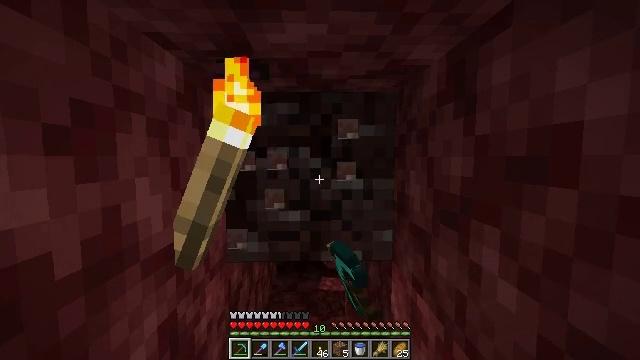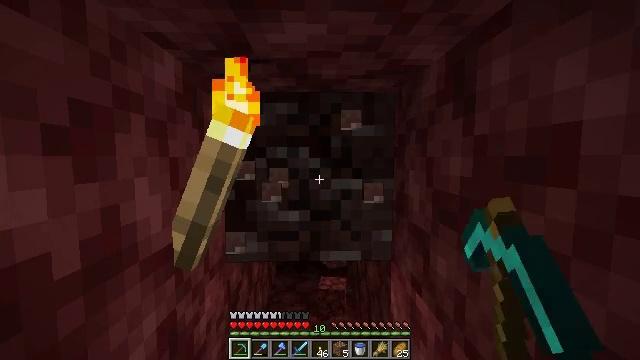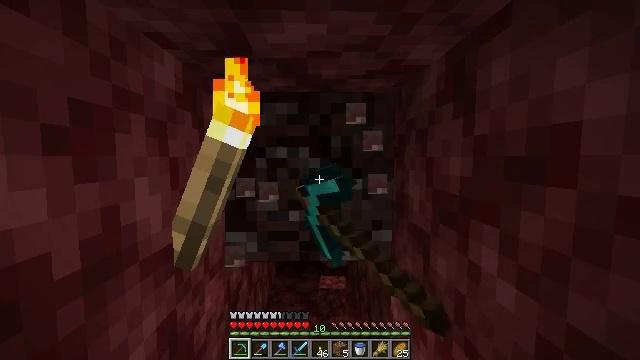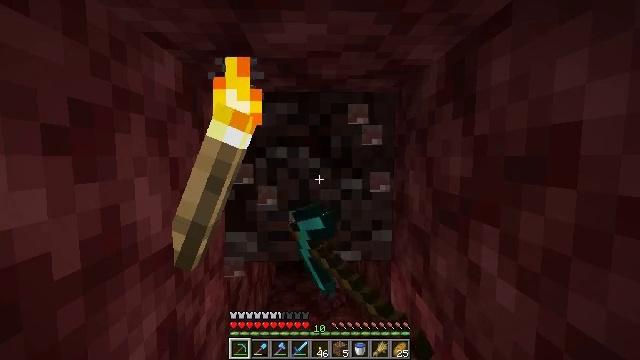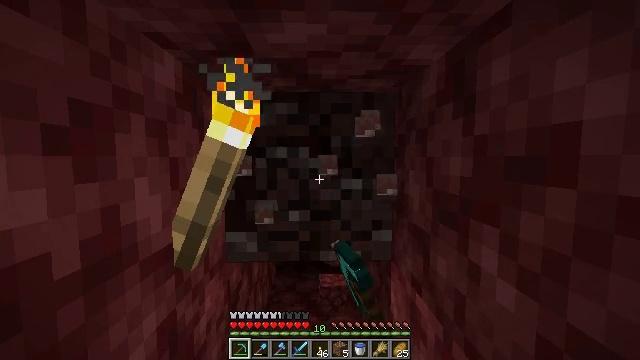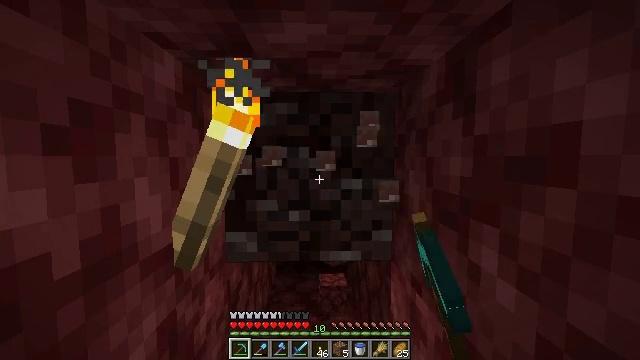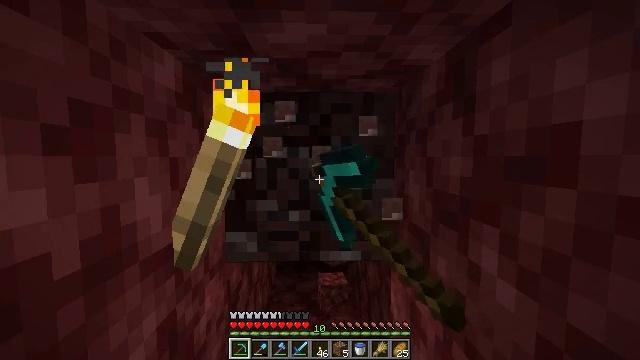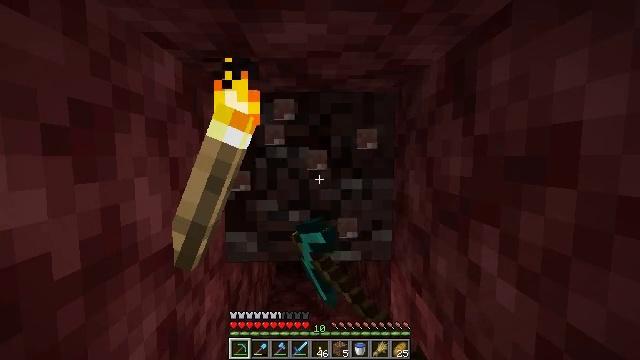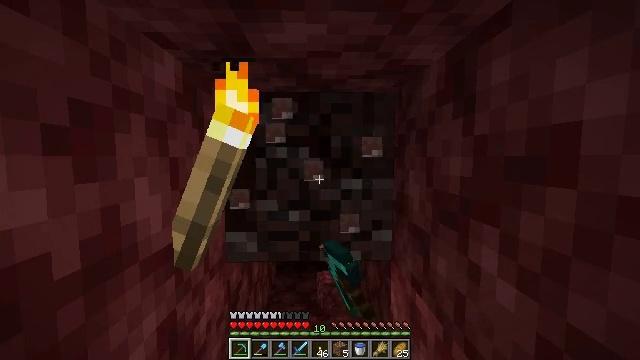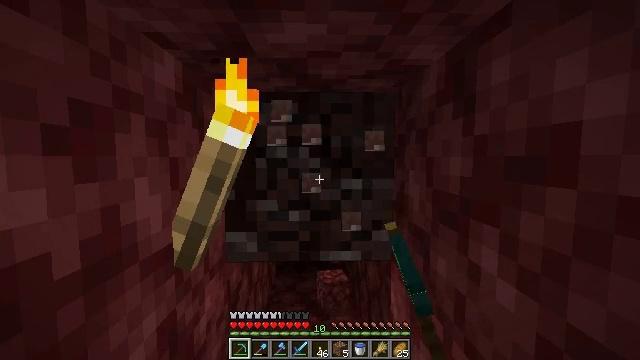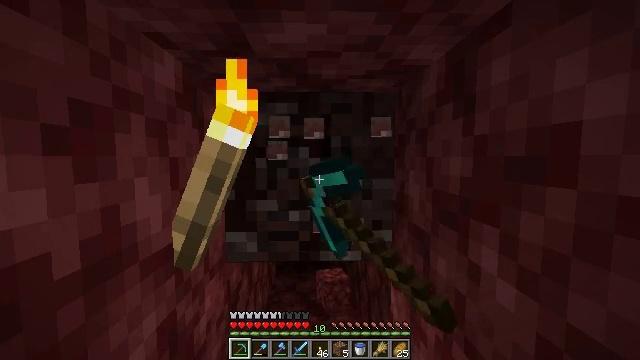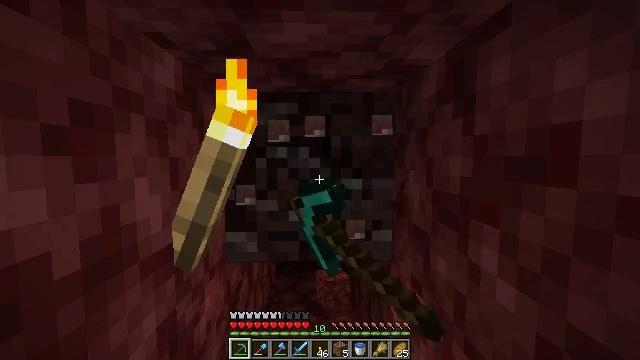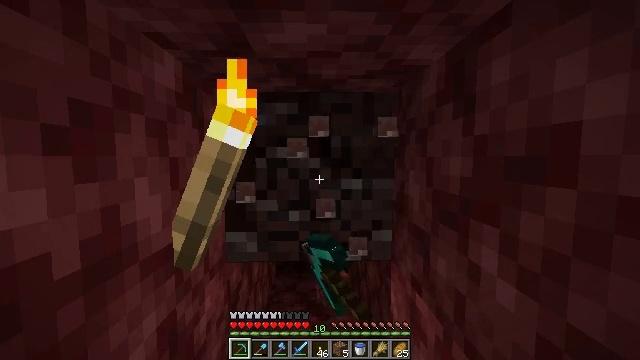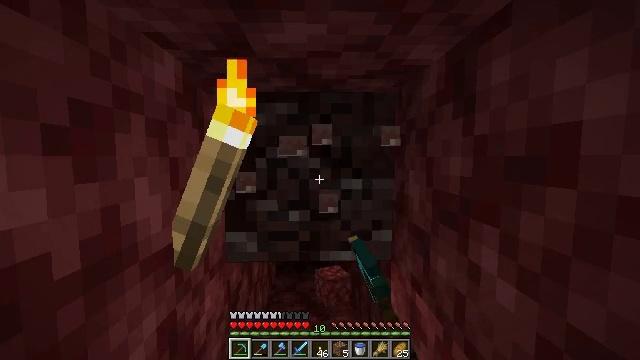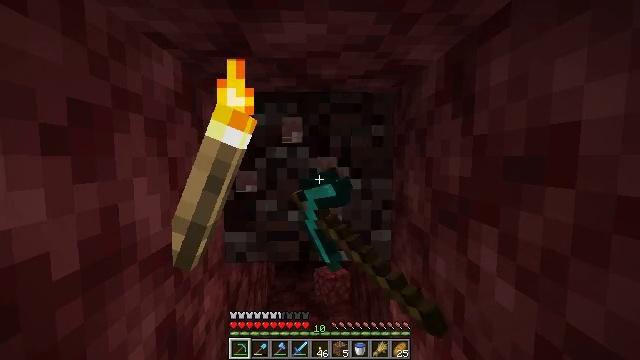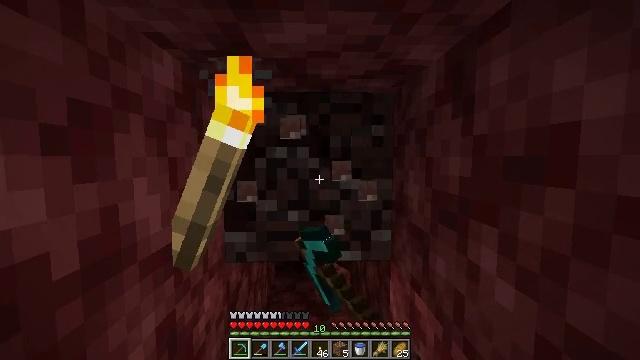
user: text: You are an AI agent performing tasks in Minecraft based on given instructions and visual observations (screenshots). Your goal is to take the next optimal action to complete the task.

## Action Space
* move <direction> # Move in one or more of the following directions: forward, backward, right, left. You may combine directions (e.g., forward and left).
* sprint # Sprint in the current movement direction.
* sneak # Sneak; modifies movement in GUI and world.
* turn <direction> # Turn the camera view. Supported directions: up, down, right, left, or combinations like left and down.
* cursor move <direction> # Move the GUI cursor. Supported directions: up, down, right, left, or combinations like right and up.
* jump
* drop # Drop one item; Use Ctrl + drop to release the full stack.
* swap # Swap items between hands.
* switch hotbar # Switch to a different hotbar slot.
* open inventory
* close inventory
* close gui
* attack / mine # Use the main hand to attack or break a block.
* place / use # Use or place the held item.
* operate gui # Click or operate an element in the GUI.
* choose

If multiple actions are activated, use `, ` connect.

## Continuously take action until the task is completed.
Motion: motion action
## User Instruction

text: Dig deep through the Nether to find ancient debris.
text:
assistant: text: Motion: attack / mine
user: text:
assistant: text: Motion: attack / mine
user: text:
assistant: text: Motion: attack / mine
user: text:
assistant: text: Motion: attack / mine
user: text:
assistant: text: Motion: attack / mine
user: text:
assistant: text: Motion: attack / mine
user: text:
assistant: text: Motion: attack / mine
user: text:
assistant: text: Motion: attack / mine
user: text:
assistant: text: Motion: attack / mine
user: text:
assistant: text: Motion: attack / mine
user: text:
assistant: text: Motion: attack / mine
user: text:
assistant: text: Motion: attack / mine
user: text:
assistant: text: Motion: attack / mine
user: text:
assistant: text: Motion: attack / mine
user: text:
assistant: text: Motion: attack / mine
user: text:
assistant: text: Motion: attack / mine
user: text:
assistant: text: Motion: attack / mine
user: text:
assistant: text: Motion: attack / mine
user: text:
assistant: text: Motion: attack / mine
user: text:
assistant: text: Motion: attack / mine
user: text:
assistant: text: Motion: attack / mine
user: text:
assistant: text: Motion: attack / mine
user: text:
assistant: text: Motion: attack / mine
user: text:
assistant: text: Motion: attack / mine
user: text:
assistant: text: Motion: attack / mine
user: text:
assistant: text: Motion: attack / mine
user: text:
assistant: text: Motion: attack / mine
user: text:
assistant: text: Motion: attack / mine
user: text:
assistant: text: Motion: attack / mine
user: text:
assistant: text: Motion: attack / mine